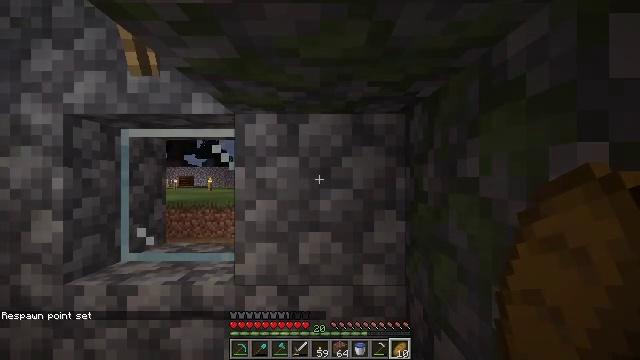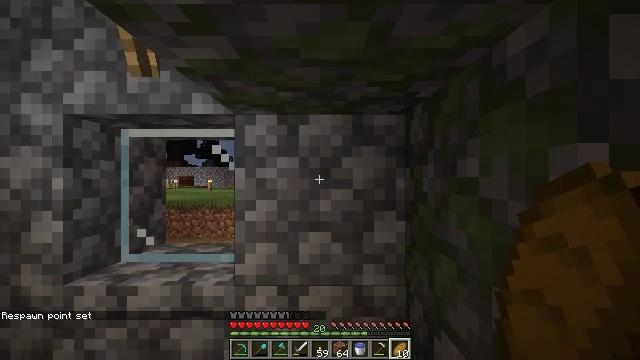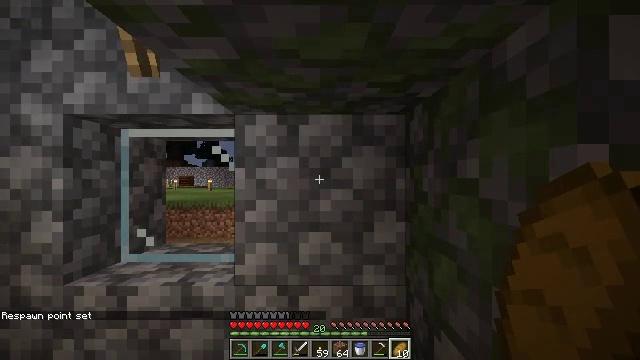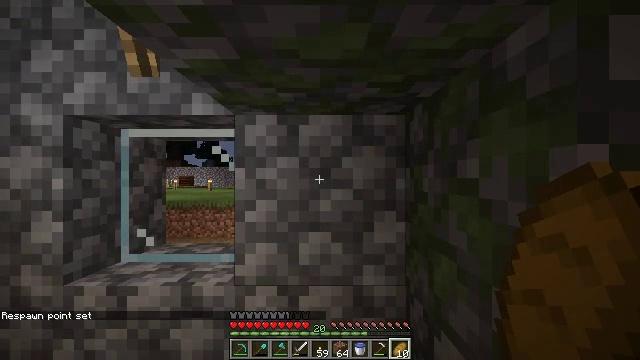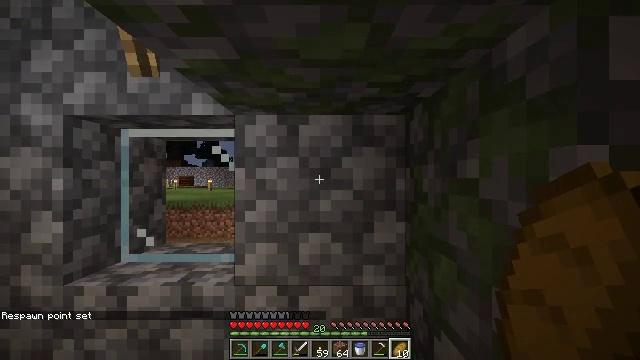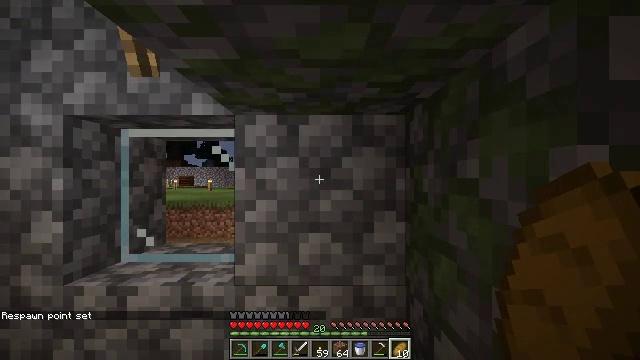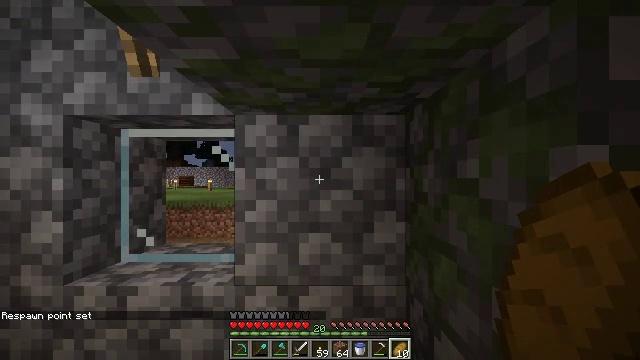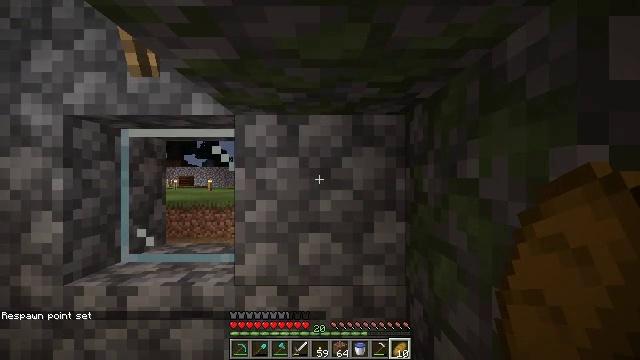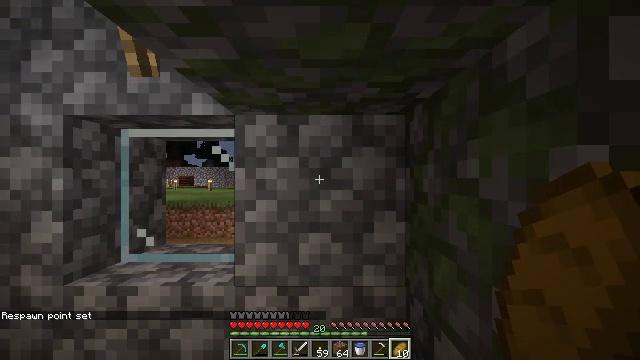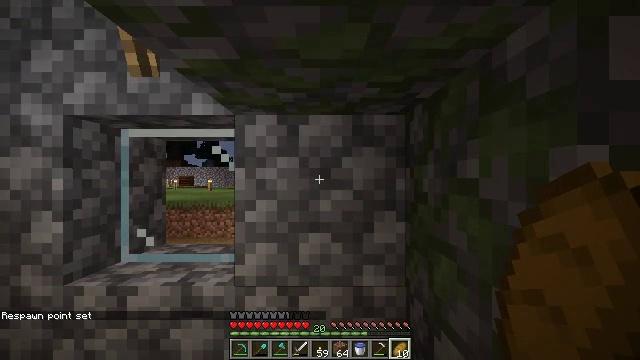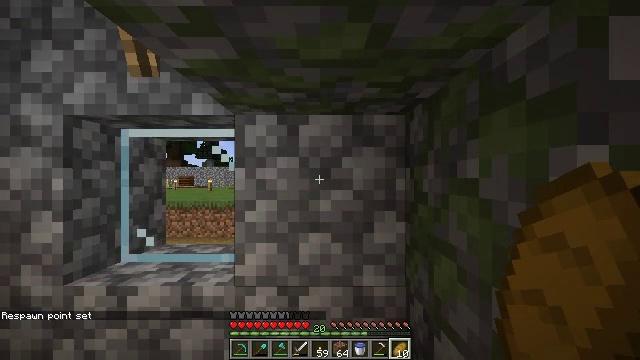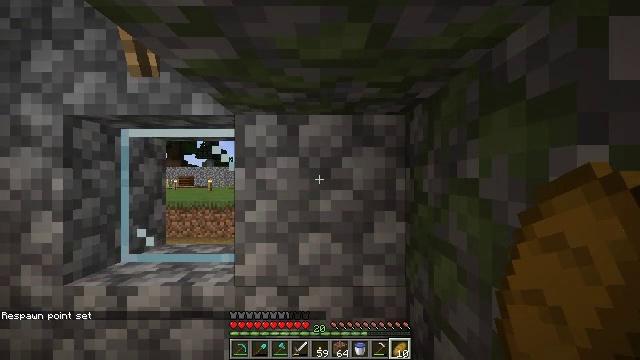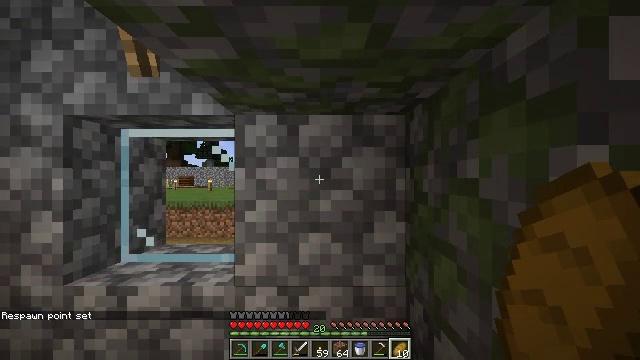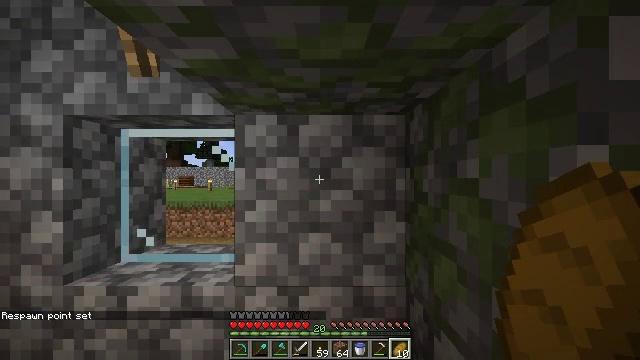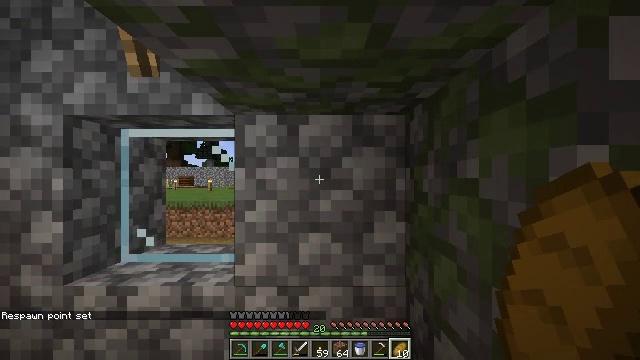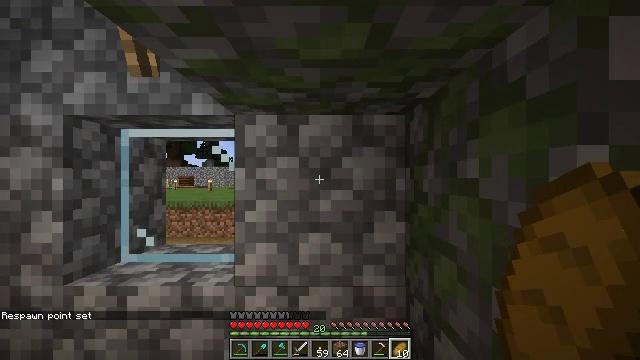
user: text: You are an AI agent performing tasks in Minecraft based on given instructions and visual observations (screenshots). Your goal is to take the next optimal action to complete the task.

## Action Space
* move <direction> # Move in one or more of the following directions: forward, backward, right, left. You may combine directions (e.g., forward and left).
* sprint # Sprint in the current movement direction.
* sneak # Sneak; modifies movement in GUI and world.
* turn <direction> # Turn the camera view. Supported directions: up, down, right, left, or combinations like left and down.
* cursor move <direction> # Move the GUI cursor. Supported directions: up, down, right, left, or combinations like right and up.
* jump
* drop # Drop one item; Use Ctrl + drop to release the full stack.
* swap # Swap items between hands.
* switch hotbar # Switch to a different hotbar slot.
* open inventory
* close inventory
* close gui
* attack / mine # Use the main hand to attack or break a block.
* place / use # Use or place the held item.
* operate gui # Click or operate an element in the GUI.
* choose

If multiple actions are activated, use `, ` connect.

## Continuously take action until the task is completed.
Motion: motion action
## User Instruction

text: Open your crafting table to craft a lectern.
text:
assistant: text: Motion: no_op
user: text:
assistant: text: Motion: no_op
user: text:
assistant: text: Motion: no_op
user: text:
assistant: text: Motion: no_op
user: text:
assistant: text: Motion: no_op
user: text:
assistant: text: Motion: no_op
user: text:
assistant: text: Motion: no_op
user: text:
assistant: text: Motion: no_op
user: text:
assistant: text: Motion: no_op
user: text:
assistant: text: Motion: no_op
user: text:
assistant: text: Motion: no_op
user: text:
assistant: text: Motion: no_op
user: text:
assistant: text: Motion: no_op
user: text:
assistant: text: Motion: no_op
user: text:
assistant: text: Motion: no_op
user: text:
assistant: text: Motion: no_op
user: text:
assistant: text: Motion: no_op
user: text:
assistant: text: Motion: no_op
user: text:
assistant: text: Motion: no_op
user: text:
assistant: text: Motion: no_op
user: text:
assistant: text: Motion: no_op
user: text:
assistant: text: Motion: no_op
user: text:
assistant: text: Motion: no_op
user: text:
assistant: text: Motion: no_op
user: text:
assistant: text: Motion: no_op
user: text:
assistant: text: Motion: no_op
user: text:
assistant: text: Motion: no_op
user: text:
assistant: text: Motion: no_op
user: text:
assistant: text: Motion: no_op
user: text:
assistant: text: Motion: no_op